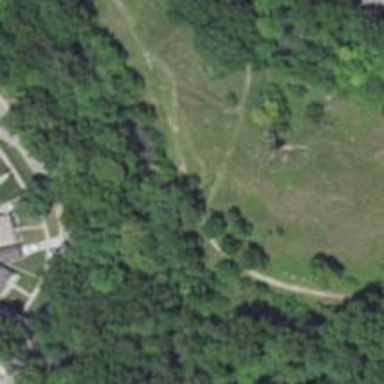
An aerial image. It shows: Path.